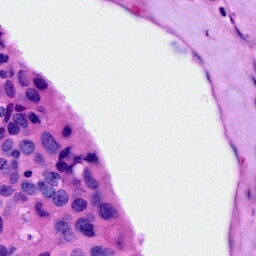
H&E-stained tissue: Breast